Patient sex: M
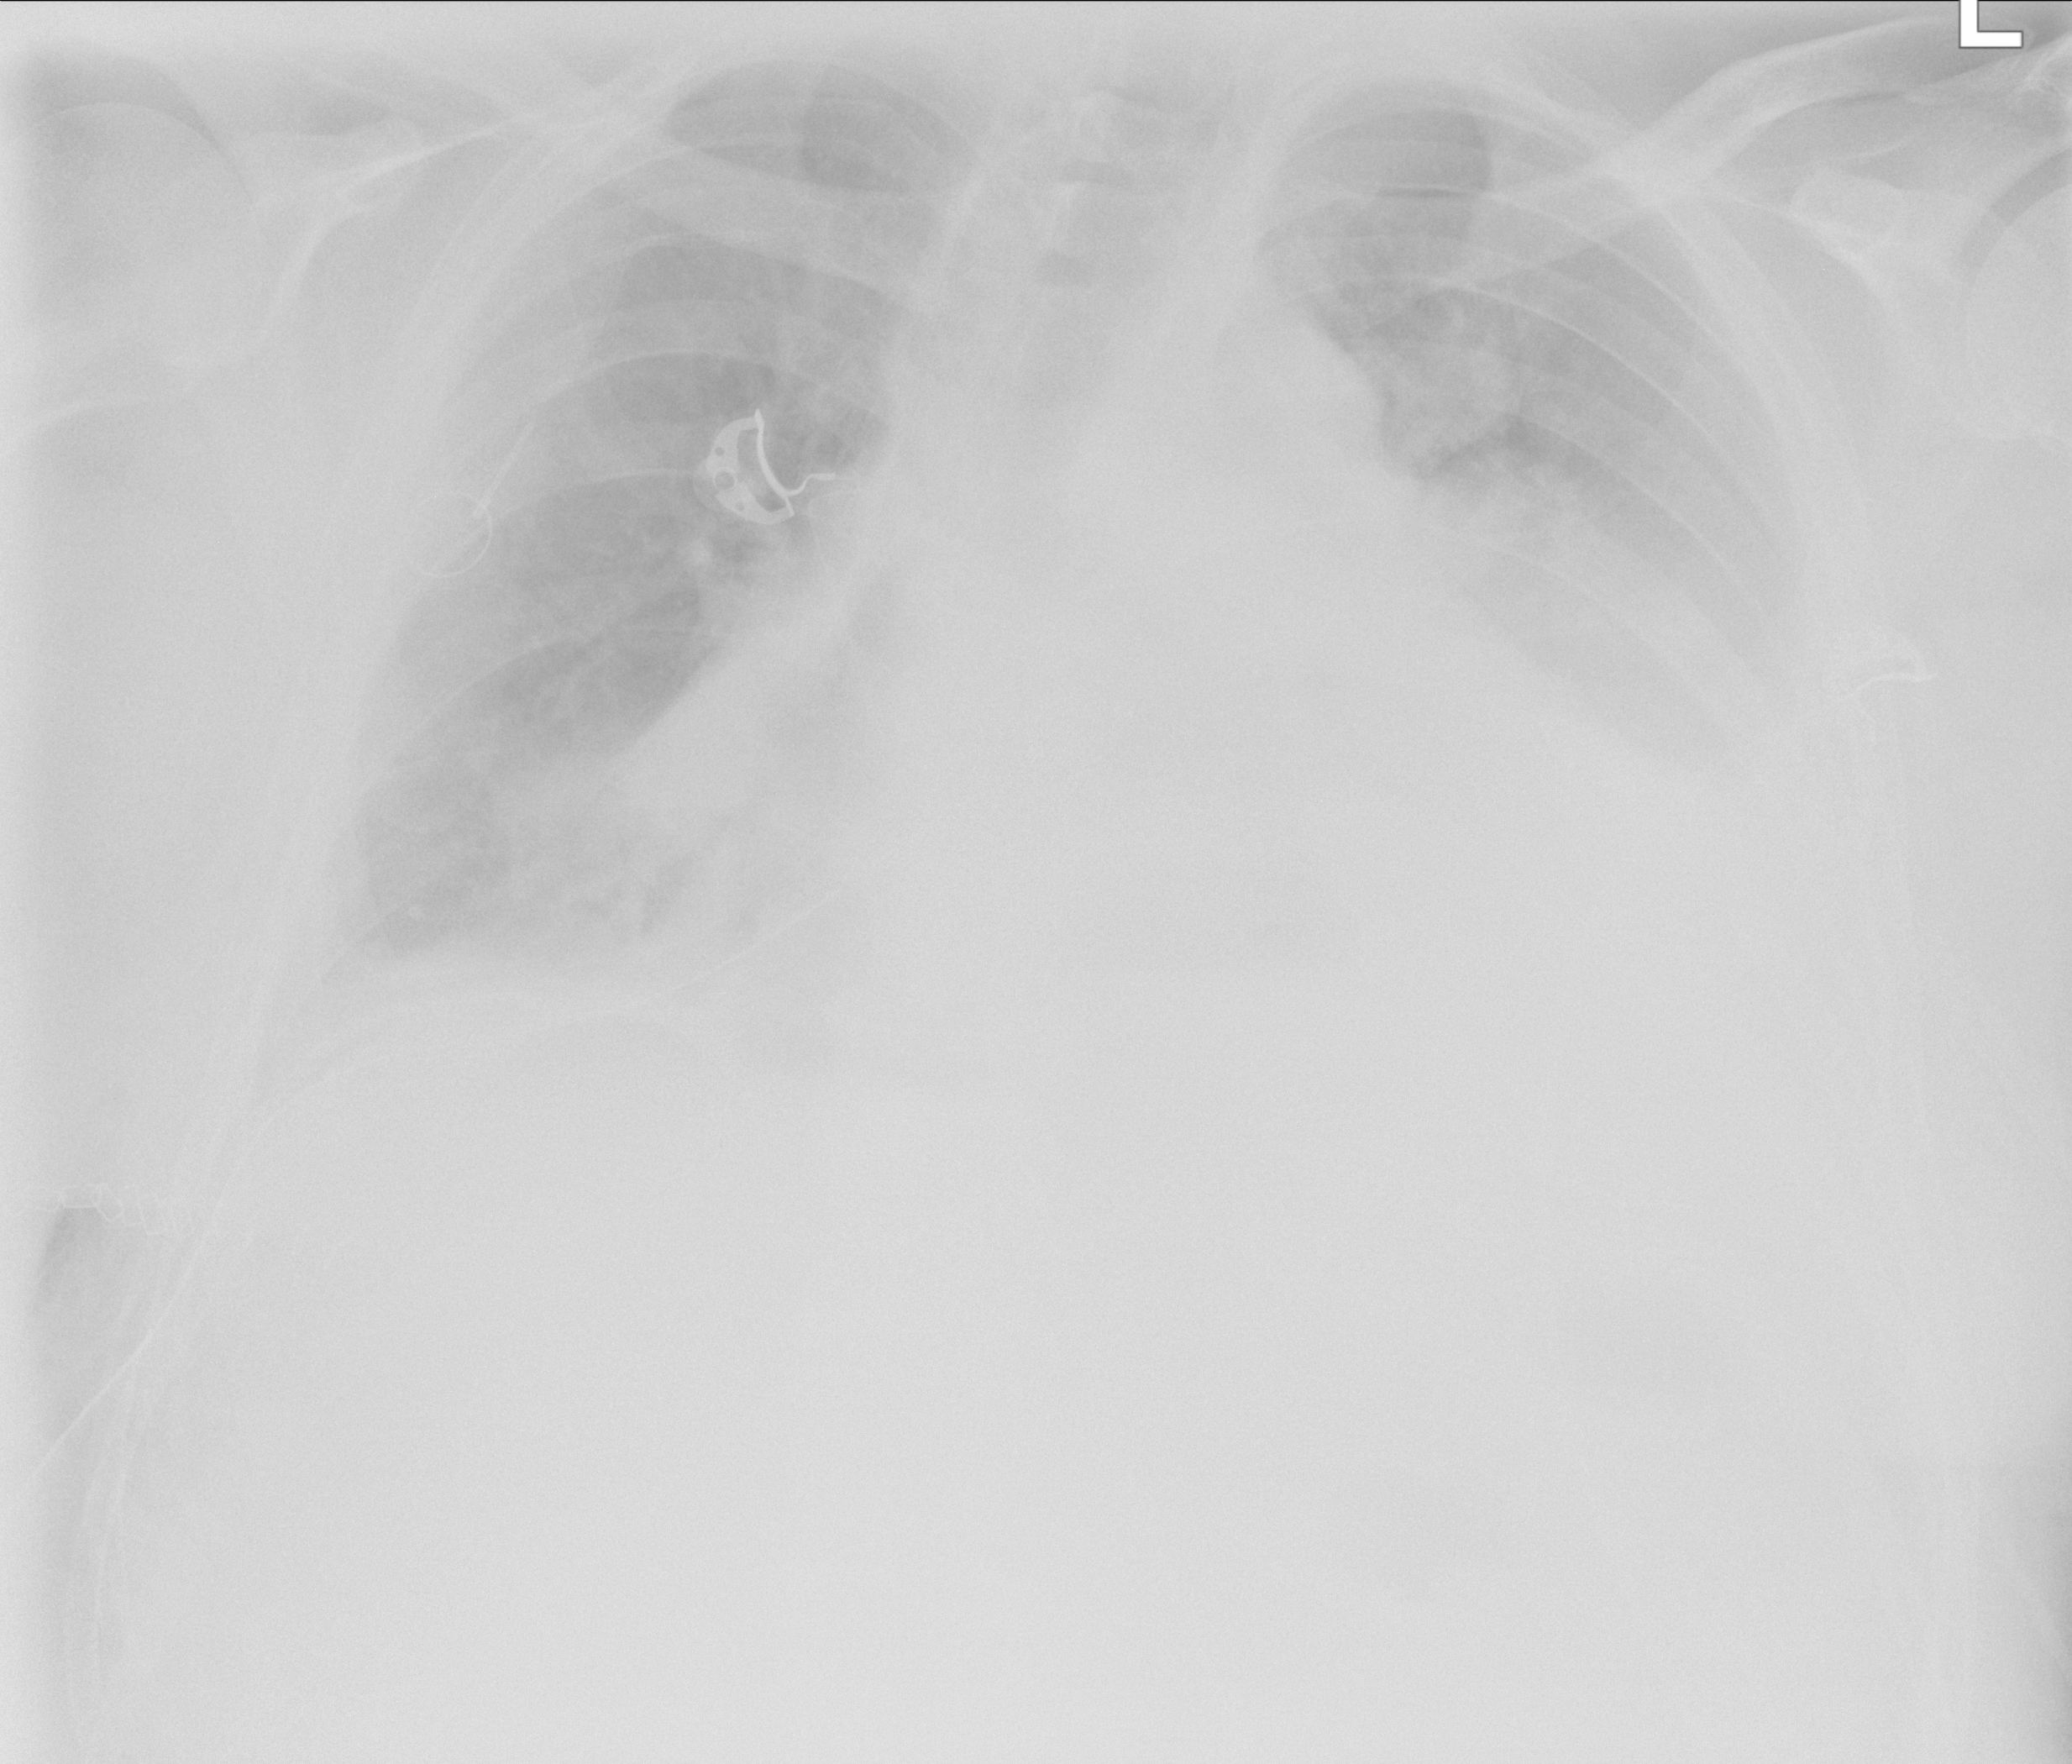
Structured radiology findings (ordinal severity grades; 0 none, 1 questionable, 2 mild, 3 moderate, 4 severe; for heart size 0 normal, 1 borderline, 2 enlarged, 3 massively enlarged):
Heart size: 2
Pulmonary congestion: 1
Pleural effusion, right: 2
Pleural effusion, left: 3
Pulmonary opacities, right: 0
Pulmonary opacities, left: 0
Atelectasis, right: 2
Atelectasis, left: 3